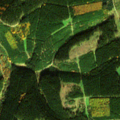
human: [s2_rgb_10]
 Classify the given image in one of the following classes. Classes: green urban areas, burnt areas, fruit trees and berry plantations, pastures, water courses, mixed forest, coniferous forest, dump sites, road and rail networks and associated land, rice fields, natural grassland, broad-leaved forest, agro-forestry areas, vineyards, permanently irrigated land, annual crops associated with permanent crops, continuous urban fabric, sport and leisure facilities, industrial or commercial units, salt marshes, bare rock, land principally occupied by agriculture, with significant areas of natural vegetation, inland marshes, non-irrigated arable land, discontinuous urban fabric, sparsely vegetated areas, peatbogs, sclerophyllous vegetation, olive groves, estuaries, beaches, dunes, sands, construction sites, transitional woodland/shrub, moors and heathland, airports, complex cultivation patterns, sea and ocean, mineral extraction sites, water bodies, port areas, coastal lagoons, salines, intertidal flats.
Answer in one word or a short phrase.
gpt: coniferous forest, mixed forest